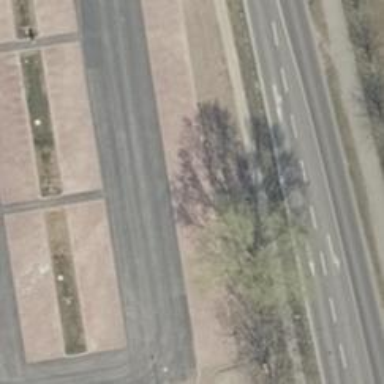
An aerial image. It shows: Footway.